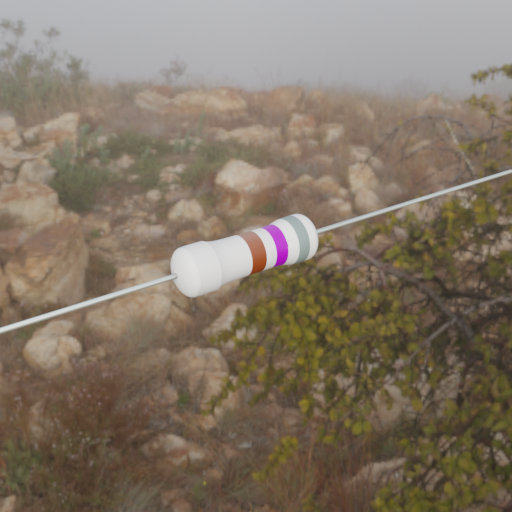
Resistor colour bands (in order): brown, violet, gray